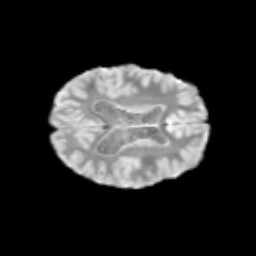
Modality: T2w
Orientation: axial
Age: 9
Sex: female
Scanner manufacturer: siemens
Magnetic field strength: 3 T
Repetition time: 3.8 s
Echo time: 0.07 s